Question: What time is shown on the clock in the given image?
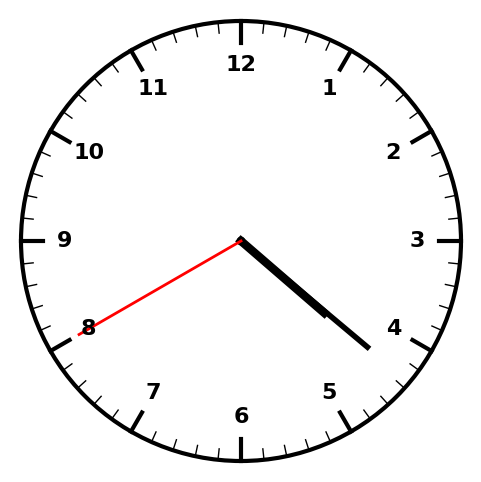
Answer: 04:21:40